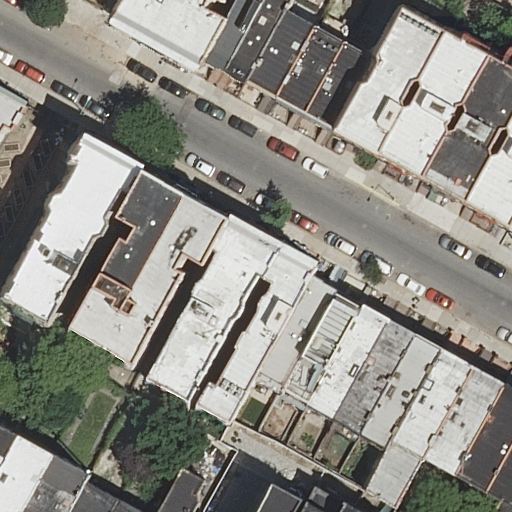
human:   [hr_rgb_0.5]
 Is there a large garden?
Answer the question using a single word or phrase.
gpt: no

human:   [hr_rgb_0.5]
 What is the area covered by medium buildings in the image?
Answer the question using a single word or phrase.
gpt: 4527m2

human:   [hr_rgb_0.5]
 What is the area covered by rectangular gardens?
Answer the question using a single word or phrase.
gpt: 216m2

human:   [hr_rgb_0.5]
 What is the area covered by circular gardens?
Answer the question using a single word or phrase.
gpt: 0m2

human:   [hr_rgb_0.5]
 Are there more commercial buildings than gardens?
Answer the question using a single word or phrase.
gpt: no

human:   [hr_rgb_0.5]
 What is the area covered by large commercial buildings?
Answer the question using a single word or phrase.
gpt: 0m2

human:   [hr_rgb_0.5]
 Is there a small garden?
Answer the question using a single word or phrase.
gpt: no

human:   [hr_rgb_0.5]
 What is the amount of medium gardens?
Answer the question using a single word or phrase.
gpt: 1

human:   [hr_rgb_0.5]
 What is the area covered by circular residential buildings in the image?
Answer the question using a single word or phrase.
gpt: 0m2

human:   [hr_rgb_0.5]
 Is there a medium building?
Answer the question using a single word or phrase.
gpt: yes

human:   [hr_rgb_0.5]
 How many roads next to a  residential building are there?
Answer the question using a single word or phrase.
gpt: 1

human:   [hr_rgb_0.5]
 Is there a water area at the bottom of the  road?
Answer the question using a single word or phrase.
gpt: no

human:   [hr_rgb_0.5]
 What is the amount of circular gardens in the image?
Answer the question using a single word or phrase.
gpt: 0

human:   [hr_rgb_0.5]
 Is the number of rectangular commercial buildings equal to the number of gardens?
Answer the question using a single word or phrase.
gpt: no

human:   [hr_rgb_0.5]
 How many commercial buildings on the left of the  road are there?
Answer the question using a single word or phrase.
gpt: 0

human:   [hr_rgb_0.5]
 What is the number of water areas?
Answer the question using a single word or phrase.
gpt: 0

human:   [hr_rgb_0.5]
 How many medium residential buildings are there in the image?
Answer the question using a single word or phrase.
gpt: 23

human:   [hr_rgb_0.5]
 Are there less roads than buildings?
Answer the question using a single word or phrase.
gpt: yes

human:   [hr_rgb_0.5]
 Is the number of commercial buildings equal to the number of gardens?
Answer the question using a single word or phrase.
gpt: no

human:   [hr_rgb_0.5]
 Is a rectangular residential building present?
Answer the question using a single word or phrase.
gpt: yes

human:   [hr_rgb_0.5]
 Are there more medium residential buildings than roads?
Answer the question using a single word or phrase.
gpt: yes

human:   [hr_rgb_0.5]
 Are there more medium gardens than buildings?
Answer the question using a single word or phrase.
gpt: no

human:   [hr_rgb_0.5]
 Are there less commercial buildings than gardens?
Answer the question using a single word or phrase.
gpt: yes

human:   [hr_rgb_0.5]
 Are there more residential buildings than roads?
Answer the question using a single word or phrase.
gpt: yes

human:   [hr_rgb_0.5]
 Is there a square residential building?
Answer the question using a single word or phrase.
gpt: no

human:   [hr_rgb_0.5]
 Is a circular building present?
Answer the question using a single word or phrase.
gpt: no

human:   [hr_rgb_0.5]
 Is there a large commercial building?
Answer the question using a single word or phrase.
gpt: no

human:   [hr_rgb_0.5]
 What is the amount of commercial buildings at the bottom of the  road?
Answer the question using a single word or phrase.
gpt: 0

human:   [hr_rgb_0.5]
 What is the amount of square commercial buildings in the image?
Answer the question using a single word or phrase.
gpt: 0

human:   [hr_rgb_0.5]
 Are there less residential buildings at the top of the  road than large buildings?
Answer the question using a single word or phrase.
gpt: no

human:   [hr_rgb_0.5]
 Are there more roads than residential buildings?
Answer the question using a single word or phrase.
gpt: no

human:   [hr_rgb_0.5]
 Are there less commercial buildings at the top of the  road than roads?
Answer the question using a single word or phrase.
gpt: yes

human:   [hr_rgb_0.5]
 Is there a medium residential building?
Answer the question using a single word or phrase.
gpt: yes

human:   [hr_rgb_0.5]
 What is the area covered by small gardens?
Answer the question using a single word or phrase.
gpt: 0m2

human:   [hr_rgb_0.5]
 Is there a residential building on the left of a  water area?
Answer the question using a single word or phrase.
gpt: no

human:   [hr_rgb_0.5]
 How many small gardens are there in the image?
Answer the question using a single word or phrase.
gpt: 0